Question: I'm trying to mix the accordion and the autocomplete plugins into one single solution.
It is working ok, exept for a few detail. I can't find how to close the accordion after an element of the autocomplete is clicked.
JS fiddle with the code: <URL>
Graphic explanation:

The code I'm using is the following:
'''
$("#tags").autocomplete({
source: availableTags,
minLength: 0,
select: function(event, ui)
{
alert('I would like to close the accordion in this moment')
},
open: function()
{
$(this).autocomplete("widget")
.appendTo("#demo-description")
.css("position", "static");
}
}).on("focus", function ()
{
$(this).autocomplete("search", '');
});
'''
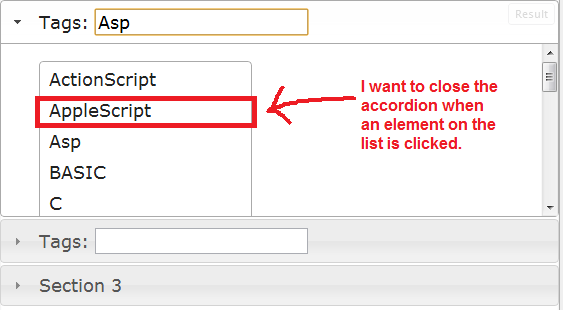
Answer: Just hide the accordion with plain jquery:
$('#demo-description').hide();